Question: I wondered what would be the markup to achieve the following on google, somehow they recognize the menu items and show it as part of the search result but I couldn't find an easy way to do it.
attached screenshot:

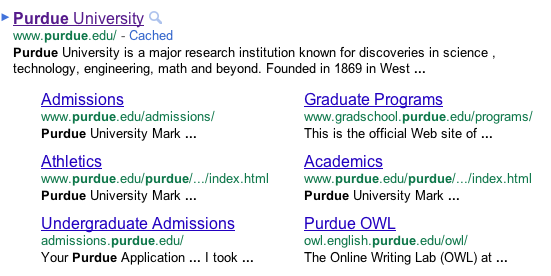
Answer: Basically, you are asking how to cause "sitelinks" to appear for your website. Unfortunately as far as SEO is concerned, there isn't any special markup you can use to make these appear. They will be shown if Google's algorithm determines it is appropriate to show them, otherwise, they won't be.
For more information, see the following help article from the Google webmaster tools:
<URL>